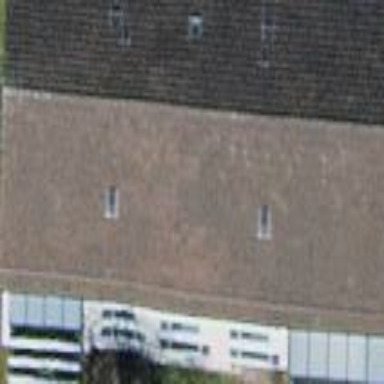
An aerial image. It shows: Gabled roof apartment building with tile roofing.